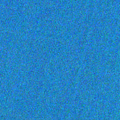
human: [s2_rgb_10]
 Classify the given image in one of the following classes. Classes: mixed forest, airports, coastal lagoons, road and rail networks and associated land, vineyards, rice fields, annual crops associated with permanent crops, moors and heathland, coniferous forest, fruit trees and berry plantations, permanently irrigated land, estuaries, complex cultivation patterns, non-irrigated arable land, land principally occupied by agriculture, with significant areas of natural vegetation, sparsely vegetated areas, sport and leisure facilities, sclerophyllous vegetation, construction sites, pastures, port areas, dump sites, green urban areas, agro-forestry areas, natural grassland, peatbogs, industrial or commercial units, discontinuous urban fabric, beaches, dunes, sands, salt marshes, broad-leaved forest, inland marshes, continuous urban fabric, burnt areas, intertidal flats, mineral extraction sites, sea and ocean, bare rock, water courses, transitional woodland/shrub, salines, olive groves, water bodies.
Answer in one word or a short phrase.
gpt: sea and ocean